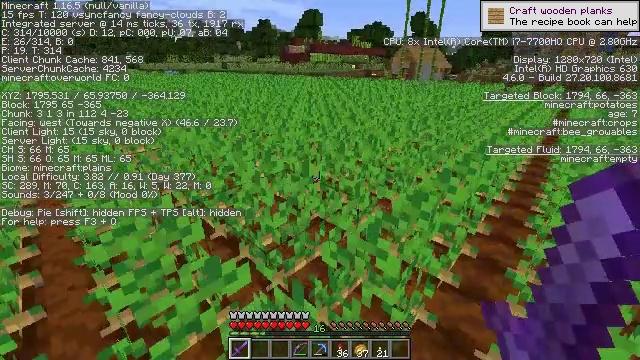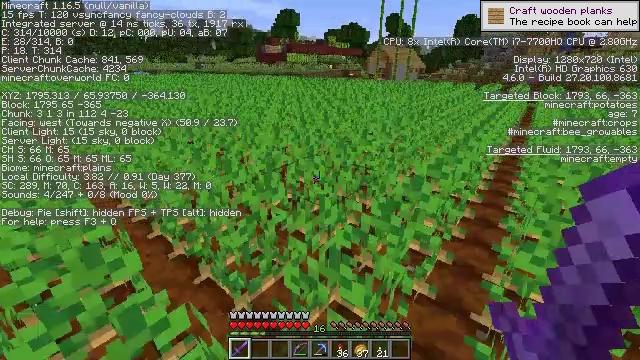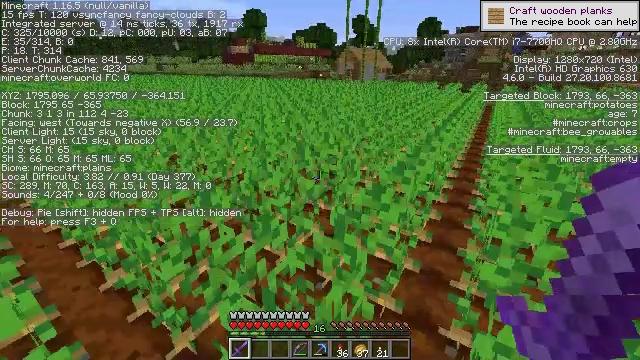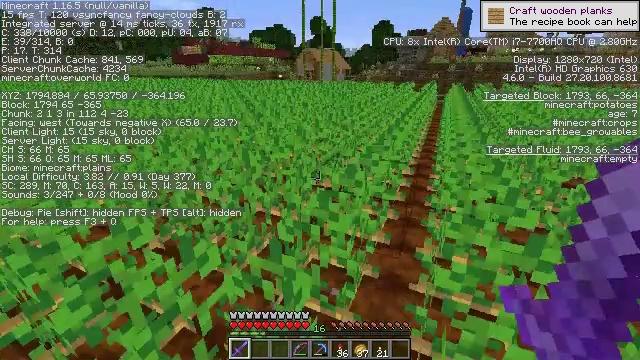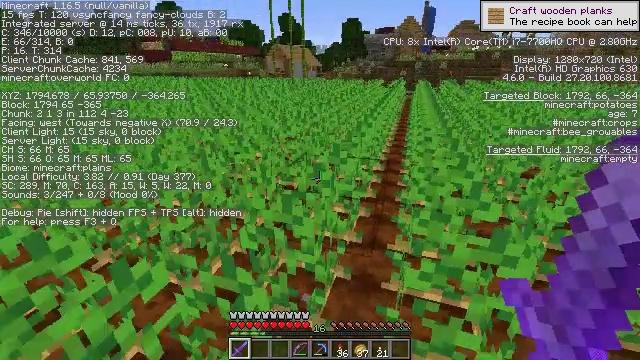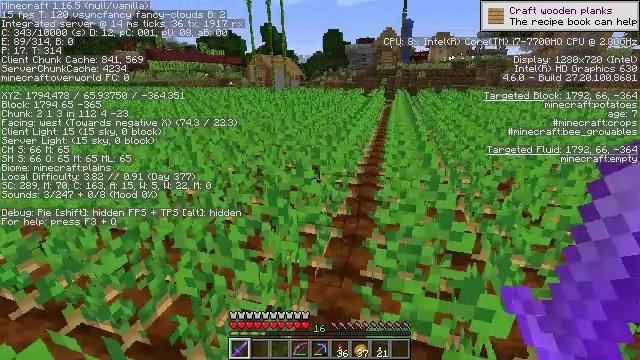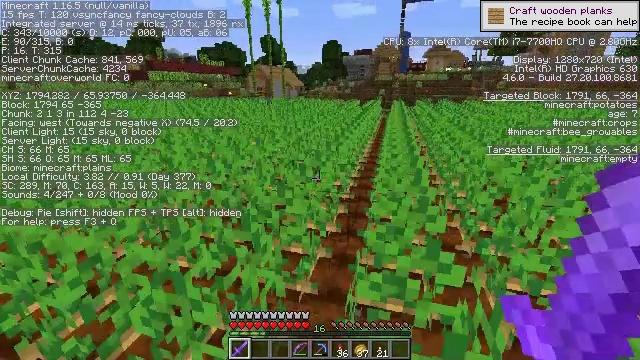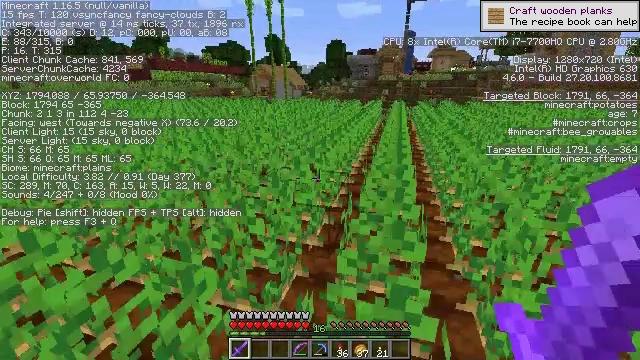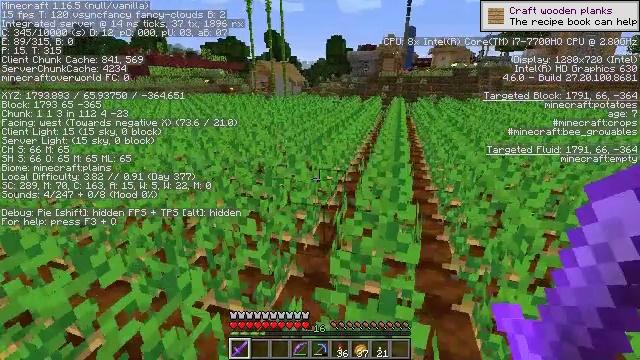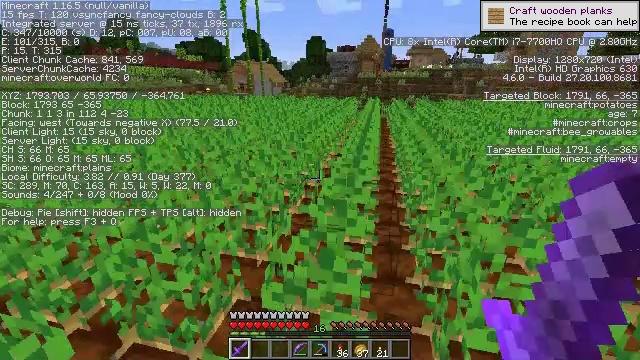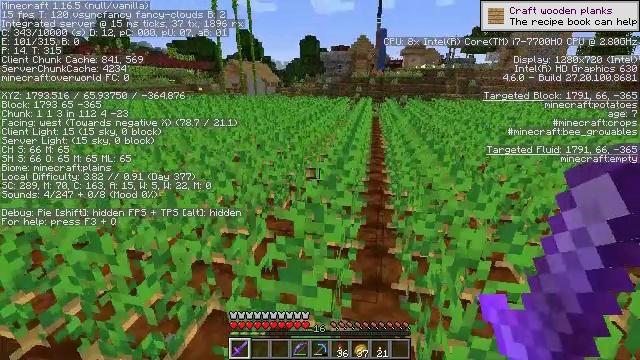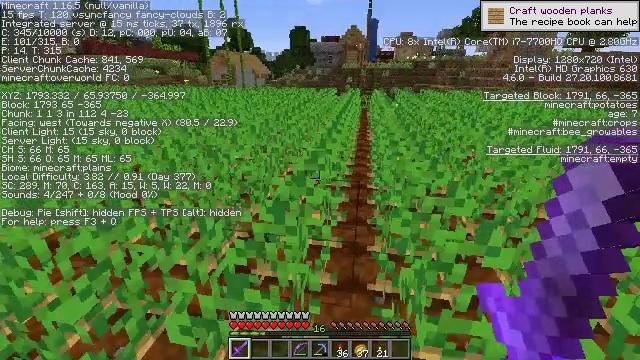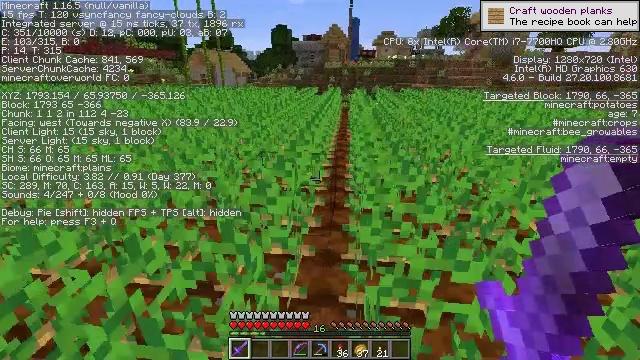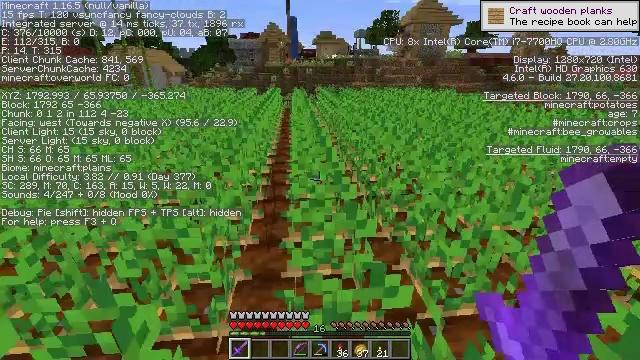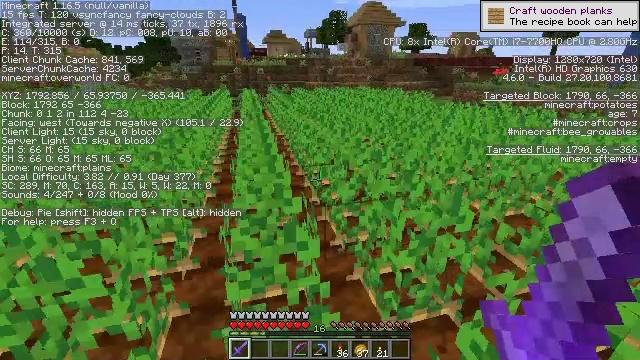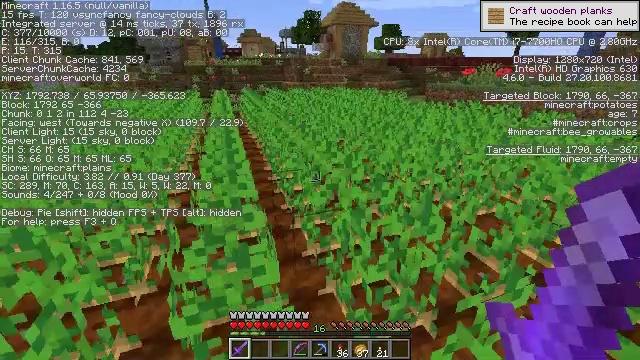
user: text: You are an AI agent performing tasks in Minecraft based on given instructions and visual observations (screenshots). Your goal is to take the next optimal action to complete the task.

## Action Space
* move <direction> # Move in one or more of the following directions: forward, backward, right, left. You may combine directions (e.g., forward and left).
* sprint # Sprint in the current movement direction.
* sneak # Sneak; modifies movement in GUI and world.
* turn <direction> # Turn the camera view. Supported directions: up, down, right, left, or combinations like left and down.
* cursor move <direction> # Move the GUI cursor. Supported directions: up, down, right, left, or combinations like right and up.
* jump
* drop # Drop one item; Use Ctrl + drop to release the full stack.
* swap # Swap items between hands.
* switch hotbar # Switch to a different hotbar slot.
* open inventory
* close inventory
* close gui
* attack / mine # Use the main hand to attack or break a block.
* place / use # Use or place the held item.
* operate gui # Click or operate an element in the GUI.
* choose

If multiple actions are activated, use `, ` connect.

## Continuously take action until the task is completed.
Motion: motion action
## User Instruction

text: Gather potatoes by left-clicking.
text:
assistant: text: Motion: move forward and move right, turn right
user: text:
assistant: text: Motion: move forward and move right, turn right
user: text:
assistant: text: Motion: move forward and move right, turn right
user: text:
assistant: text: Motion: move forward and move right, turn right
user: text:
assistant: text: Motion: move forward and move right, turn right and up
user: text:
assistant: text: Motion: move forward and move right, turn up
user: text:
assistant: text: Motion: move forward and move right
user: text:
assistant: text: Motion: move forward and move right
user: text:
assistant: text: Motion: move forward and move right, turn right
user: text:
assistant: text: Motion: move forward and move right, turn right
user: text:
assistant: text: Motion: move forward and move right, turn right and down
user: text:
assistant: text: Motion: move forward and move right, turn right
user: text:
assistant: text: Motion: move forward and move right, turn right
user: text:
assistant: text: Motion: move forward and move right, turn right
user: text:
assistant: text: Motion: move forward and move right, turn right
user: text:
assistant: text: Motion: move forward and move right, turn right
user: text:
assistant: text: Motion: move forward and move right, turn right
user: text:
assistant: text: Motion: move forward and move right, turn right
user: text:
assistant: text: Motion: move forward and move right, turn right
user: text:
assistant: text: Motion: move forward and move right
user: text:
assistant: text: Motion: move forward and move right
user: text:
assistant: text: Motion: move forward and move right
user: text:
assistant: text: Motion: move forward and move right
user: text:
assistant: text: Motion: move forward
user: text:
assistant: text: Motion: move forward
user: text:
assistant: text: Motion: move forward
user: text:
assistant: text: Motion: move forward
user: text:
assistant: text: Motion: move forward
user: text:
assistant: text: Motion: move forward
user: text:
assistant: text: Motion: move forward